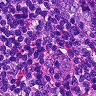
Metastatic tissue present: no